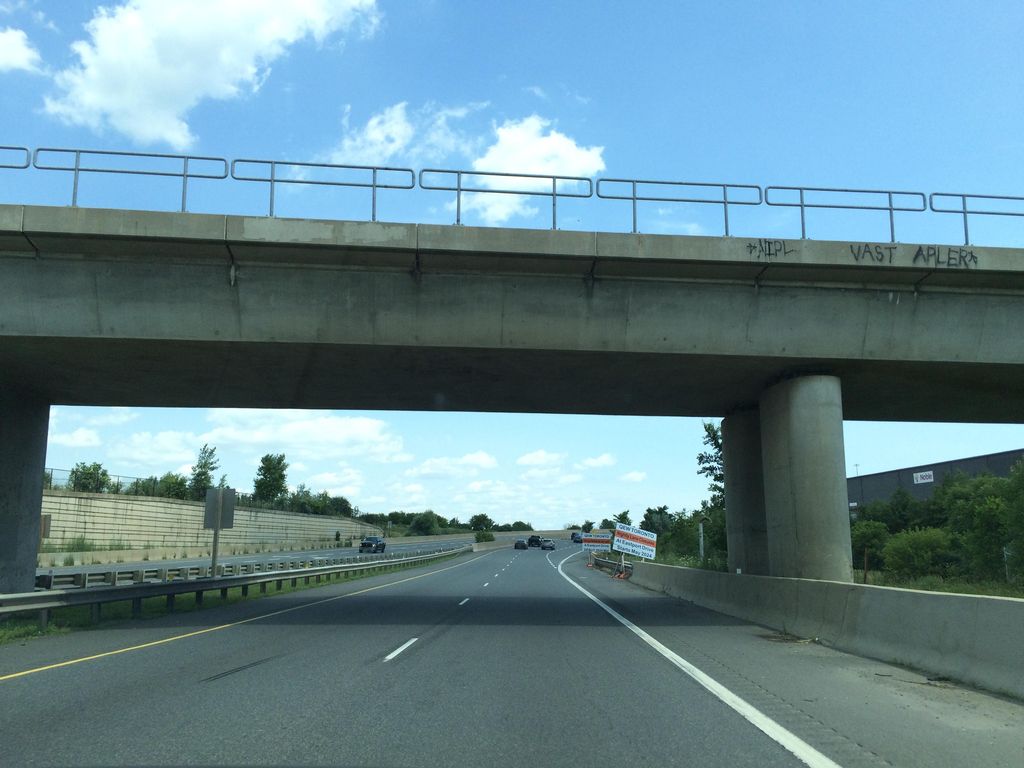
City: hamilton